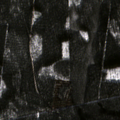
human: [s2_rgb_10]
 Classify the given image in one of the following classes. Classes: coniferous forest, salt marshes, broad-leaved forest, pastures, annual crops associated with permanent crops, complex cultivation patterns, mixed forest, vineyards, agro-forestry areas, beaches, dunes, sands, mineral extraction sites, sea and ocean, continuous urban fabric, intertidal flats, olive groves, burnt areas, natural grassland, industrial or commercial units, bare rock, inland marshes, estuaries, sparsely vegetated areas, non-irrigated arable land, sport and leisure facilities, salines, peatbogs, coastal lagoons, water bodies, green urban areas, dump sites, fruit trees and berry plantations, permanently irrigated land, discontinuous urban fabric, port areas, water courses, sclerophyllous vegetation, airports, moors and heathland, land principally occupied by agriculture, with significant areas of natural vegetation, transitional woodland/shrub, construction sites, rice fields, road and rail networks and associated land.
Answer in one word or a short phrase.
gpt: coniferous forest